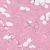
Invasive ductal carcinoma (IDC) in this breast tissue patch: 0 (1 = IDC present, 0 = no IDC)